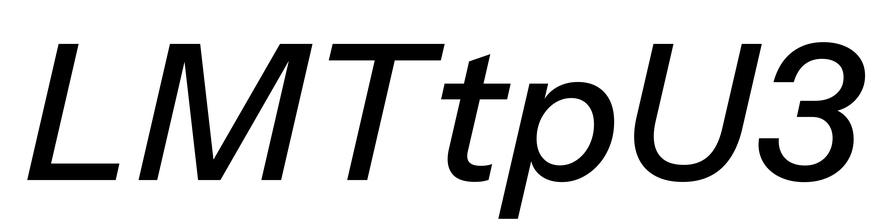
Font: InstrumentSans-Italic_Medium_Italic